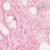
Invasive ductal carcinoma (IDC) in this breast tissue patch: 0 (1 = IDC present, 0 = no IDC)